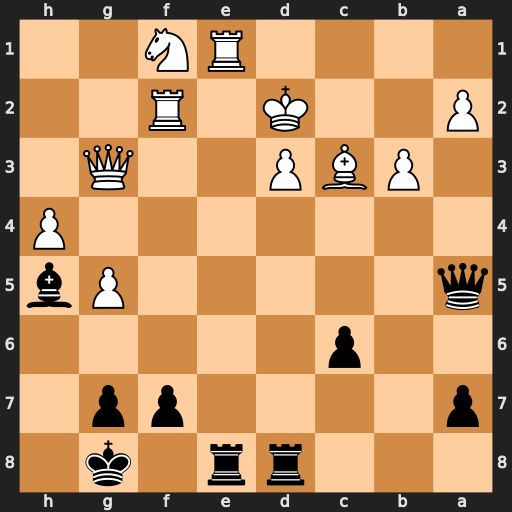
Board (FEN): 3rr1k1/p4pp1/2p5/q5Pb/7P/1PBP2Q1/P2K1R2/4RN2
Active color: b
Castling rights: -
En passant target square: -
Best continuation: Qxa2+ Kc1 Rxe1+